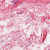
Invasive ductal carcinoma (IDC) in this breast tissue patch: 0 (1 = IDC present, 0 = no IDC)